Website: apple
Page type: account-selection
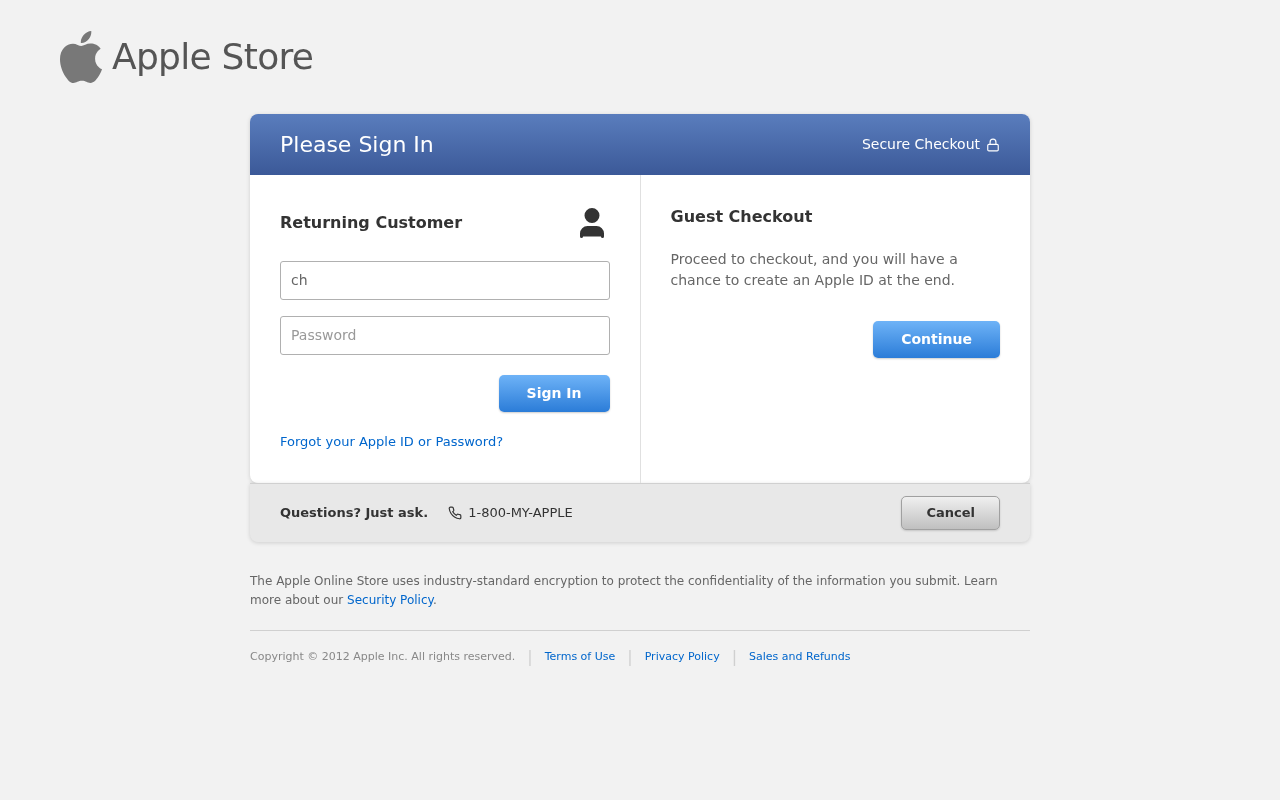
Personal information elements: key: PII_LOGIN_USERNAME
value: chloe9831